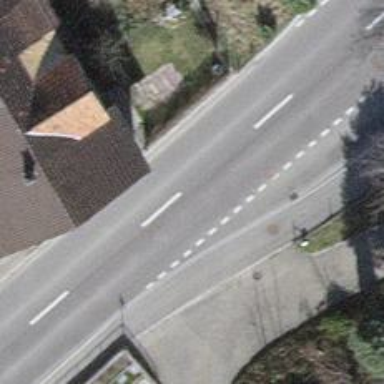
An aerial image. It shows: Smoothly paved residential road.